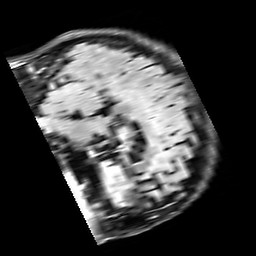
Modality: FLAIR
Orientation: sagittal
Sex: male
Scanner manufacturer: siemens
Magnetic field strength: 3 T
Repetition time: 10 s
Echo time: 0.09 s